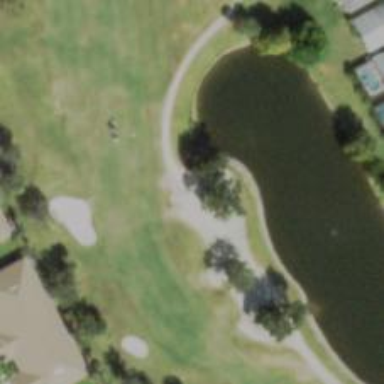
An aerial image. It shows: Golf cartpath that is also road path.